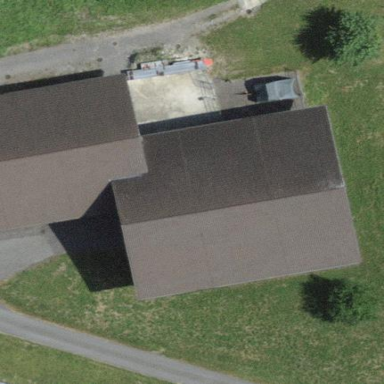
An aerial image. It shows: Building.